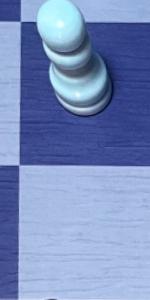
Label: Empty